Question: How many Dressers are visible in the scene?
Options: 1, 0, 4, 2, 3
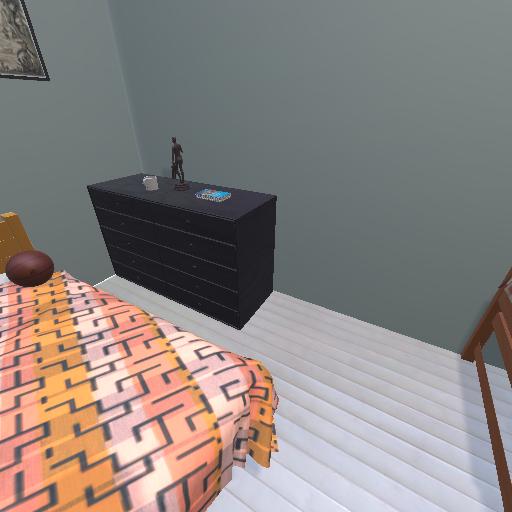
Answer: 1